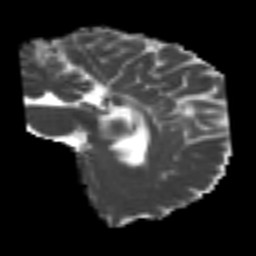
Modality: MD
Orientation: sagittal
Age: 29
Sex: female
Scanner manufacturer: siemens
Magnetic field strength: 3 T
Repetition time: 4.987 s
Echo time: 0.0792 s